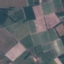
Label: PermanentCrop